Current action and preconditions to check: trajectory_clear

Your task: For each precondition in the list above, predict whether it will hold at this action.

Consider the current scene as observed from the mobile robot's camera, and analyze the predicted future states of all dynamic agents (e.g., people, animals, vehicles, or any moving entities) within the NEXT SECOND.

IMPORTANT: Only answer "very likely" if you are absolutely certain—based on strong, clear evidence—that a dynamic agent will violate the precondition in the predicted future state. Do NOT answer "very likely" for unlikely, ambiguous, or low-probability risks.

Ask yourself for each precondition: Is there a high probability, with clear and convincing evidence, that the predicted future states of any dynamic agent will interfere with the predicted future state of the currently executing action within the NEXT SECOND, causing that precondition to fail?

Assess the risk level based on these predictions. Use "likely" or "very likely" if motions create a clear risk of interference.

Use "neutral" or "improbable" if agents are nearby but their predicted paths are clearly diverging or non-conflicting.

Failure Risk Categories: "very improbable", "improbable", "neutral", "likely", "very likely"

Answer Format: Output ONLY the probability_of_failure value from these categories: "very improbable", "improbable", "neutral", "likely", "very likely"

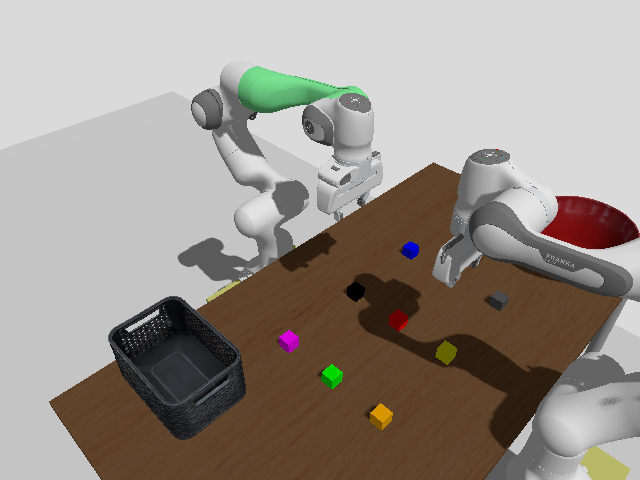

Answer: very improbable